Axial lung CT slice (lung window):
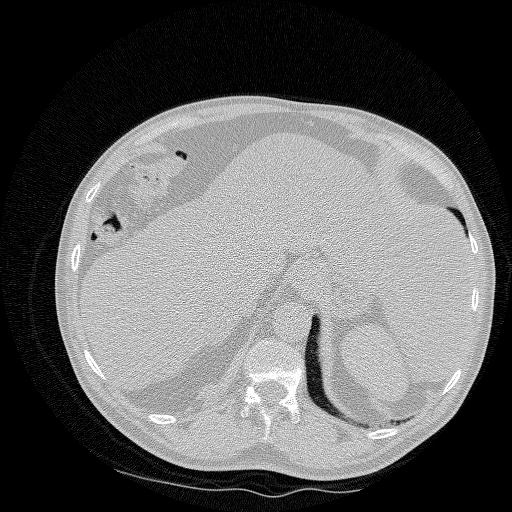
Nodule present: no